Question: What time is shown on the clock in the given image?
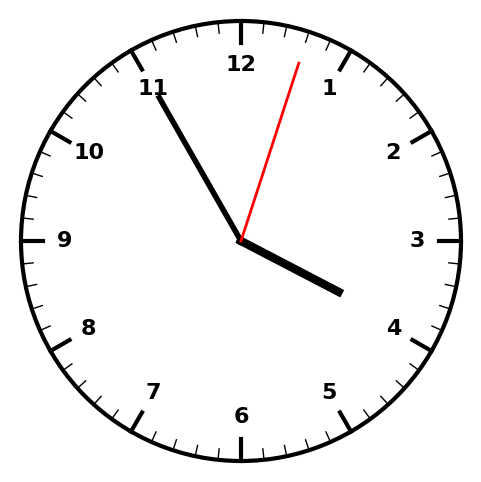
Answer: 03:55:03